Interaction volume radius: 5 \u00c5
Interaction volume height: 15 \u00c5
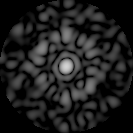
Disorder parameter: 0.724